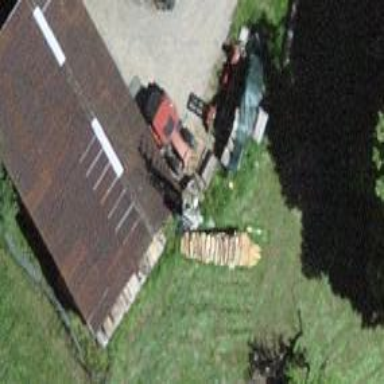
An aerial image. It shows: Barn.